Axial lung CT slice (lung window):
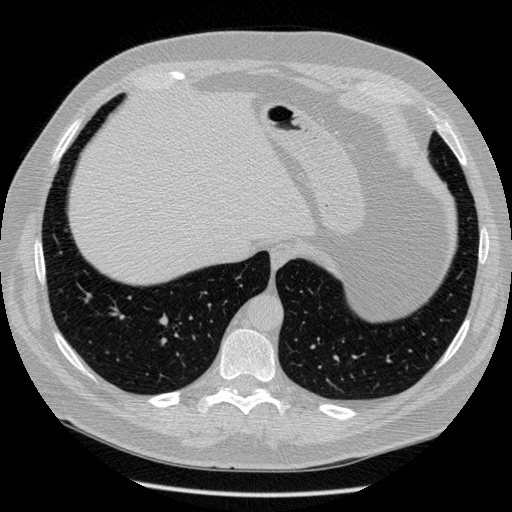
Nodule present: no